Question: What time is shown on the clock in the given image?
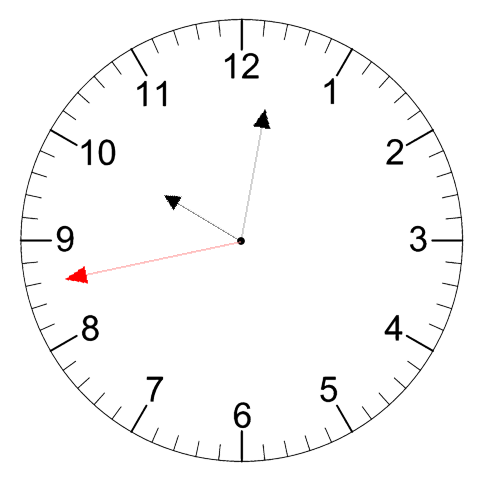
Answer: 10:01:43